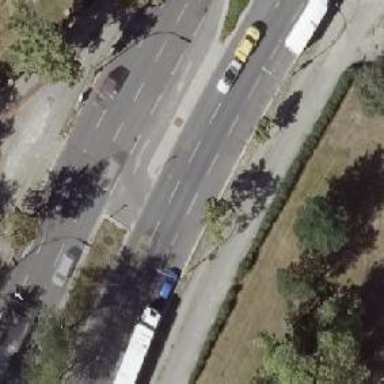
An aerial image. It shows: Asphalt road with secondary link designation.